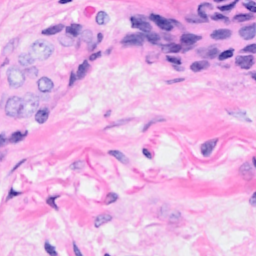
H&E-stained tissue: Breast